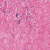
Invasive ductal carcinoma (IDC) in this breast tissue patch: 0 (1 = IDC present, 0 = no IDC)